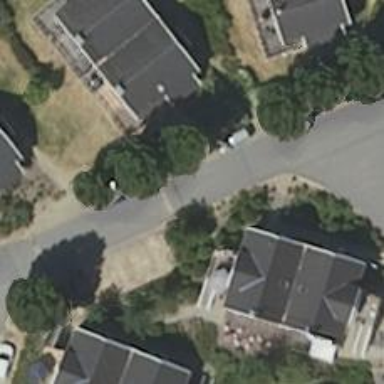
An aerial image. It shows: Bump for traffic calming.